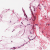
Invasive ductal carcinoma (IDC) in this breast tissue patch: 0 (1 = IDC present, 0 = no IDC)